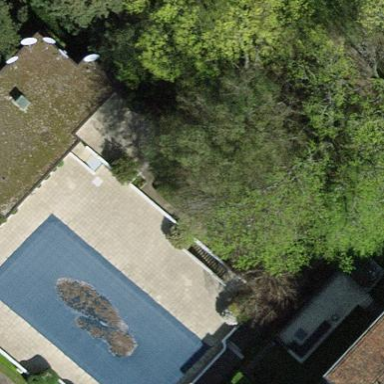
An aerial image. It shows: Swimming pool located in leisure land.